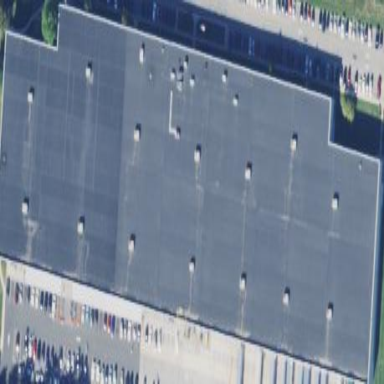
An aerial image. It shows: Warehouse.